Field crop: maize
Growth stage: 2
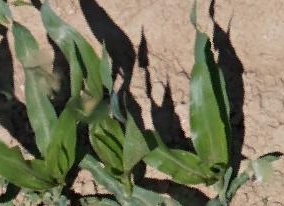
Species: maize